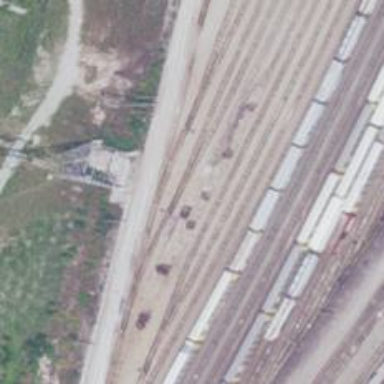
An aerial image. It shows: Abandoned railway yard is depicted.